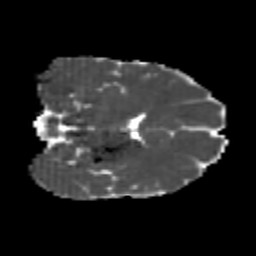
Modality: MD
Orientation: coronal
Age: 25
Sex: female
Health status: healthy
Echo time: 0.074 s